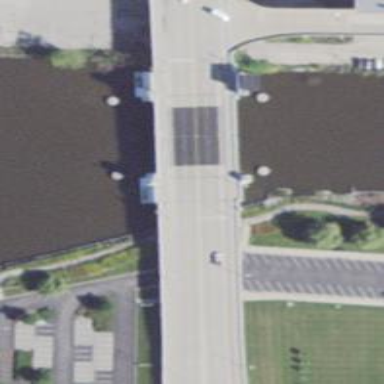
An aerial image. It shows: Movable bascule bridge over footway road.